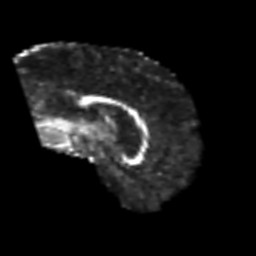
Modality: FA
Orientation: sagittal
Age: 50
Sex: male
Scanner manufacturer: siemens
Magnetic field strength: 3 T
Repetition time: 6.1 s
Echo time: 0.101 s